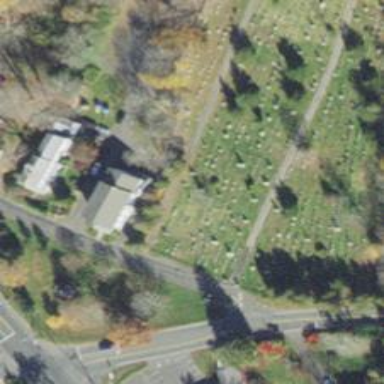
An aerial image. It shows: Private cemetery with landuse designation.